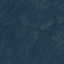
Land use / land cover: Forest